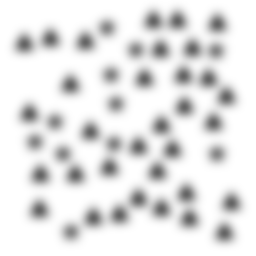
Squares: 0
Triangles: 33
Stars: 11
Total shapes: 44